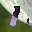
Label: 1